Question: I m parsing a json feed and populating my table view.if my parsed value is "1" and if its for the first four rows of table view cell.i got to make a green checkmark and if its not for the first four rows the checkmark got to be grey check.if my parsed value is null.i got to make no checkmark.everthng works fine.but if i scroll my table view .the check mark images gets overlaped.below is the screen shot and the code.
'''
- (UITableViewCell *)tableView:(UITableView *)tableView cellForRowAtIndexPath:(NSIndexPath *)indexPath {
//[tableView setSeparatorStyle:UITableViewCellSeparatorStyleNone];
static NSString *CellIdentifier = @"Cell";
UITableViewCell *cell = [tableView dequeueReusableCellWithIdentifier:CellIdentifier];
if (cell == nil) {
cell = [[[UITableViewCell alloc] initWithStyle:UITableViewCellStyleSubtitle reuseIdentifier:CellIdentifier] autorelease];
}
NSDictionary *boy=[self.media1 objectAtIndex:indexPath.row];
NSString *str=[[NSString alloc]initWithFormat:@"%@",boy];
if ([str isEqualToString:@"1"])
{
if(indexPath.row==0||indexPath.row==1||indexPath.row==2||indexPath.row==3)
{
CGRect starFrame = CGRectMake(260, 18, 50, 40);
UIImageView *starImage = [[[UIImageView alloc] initWithFrame:starFrame] autorelease];
starImage.image = [UIImage imageNamed:@"tic.png"];
[cell.contentView addSubview:starImage];
}
else
{
CGRect starFrame1 = CGRectMake(260, 18, 50, 40);
UIImageView *starImage1 = [[[UIImageView alloc] initWithFrame:starFrame1] autorelease];
starImage1.image = [UIImage imageNamed:@"brrr.png"];
[cell.contentView addSubview:starImage1];
}
}
cell.textLabel.text=[story objectAtIndex:indexPath.row];
return cell;
}
'''

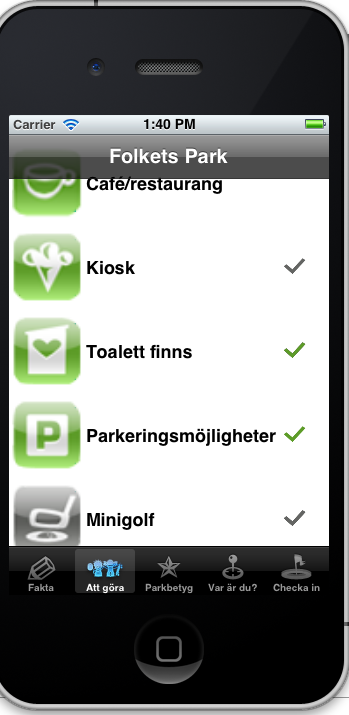
Answer: Use the following code,
'''
if ([str isEqualToString:@"1"])
{
if(indexPath.row==0||indexPath.row==1||indexPath.row==2||indexPath.row==3)
{
CGRect starFrame = CGRectMake(260, 18, 50, 40);
UIImageView *starImage = [[[UIImageView alloc] initWithFrame:starFrame] autorelease];
starImage.image = [UIImage imageNamed:@"tic.png"];
starImage.tag = 1000;
[cell.contentView addSubview:starImage];
}
else
{
CGRect starFrame1 = CGRectMake(260, 18, 50, 40);
UIImageView *starImage1 = [[[UIImageView alloc] initWithFrame:starFrame1] autorelease];
starImage1.image = [UIImage imageNamed:@"brrr.png"];
starImage1.tag = 1000;
[cell.contentView addSubview:starImage1];
}
}
else
{
UIImageView *starImage = [cell.contentView viewWithTag:1000];
if (starImage) {
[starImage removeFromSuperview];
}
}
'''